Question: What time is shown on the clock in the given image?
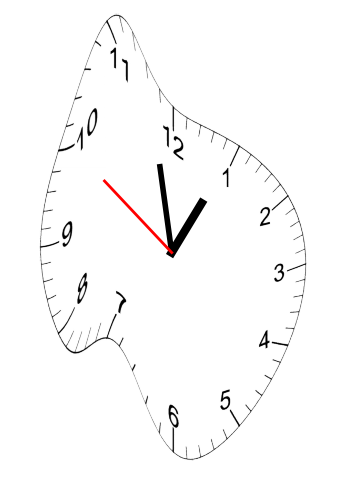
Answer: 12:57:50